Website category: university
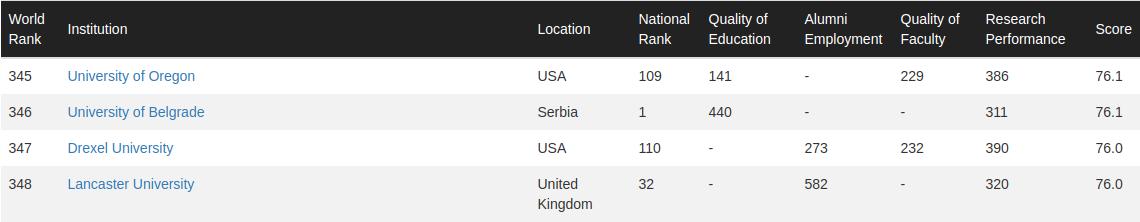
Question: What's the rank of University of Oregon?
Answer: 345

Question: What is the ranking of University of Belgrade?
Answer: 346

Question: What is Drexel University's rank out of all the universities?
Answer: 347

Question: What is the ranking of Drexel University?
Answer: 347

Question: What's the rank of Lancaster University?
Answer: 348

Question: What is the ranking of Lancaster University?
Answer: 348

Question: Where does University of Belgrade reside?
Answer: Serbia

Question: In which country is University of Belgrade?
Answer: Serbia

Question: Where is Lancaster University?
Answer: United Kingdom

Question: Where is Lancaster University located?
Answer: United Kingdom

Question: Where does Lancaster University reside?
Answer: United Kingdom

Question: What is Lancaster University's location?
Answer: United Kingdom

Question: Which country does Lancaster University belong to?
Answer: United Kingdom

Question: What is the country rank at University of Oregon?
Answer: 109

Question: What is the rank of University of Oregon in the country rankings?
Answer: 109

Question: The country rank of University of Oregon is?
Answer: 109

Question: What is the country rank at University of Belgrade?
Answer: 1

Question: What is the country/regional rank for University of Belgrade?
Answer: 1

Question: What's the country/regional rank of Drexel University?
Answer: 110

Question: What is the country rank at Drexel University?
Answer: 110

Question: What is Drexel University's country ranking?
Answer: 110

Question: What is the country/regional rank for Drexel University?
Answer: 110

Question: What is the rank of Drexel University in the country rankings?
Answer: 110

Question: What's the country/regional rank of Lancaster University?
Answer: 32

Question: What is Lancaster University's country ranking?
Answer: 32

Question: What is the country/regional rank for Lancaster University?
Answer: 32

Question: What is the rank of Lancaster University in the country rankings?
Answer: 32

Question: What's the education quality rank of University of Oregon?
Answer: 141

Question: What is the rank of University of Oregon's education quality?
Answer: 141

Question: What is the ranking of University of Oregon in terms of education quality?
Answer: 141

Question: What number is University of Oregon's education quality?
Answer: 141

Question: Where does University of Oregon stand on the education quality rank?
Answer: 141

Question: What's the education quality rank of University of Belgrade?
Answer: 440

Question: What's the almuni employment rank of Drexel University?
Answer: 273

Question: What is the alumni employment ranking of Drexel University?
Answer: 273

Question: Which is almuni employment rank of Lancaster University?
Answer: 582

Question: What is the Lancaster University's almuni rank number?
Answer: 582

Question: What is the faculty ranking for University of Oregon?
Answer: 229

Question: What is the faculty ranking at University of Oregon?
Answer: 229

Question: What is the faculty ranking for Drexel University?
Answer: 232

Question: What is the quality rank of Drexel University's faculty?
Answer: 232

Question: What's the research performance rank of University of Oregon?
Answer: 386

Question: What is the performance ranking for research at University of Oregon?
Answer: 386

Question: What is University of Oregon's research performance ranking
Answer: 386

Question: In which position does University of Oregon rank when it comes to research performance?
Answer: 386

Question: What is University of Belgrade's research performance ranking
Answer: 311

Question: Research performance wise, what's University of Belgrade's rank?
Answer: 311

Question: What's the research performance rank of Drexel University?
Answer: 390

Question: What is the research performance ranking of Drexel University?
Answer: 390

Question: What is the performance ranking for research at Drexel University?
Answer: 390

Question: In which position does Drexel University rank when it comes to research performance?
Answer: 390

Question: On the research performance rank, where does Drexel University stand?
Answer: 390

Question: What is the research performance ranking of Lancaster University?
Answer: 320

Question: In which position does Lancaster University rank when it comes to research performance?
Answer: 320

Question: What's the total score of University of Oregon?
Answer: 76.1

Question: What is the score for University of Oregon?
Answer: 76.1

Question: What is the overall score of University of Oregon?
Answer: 76.1

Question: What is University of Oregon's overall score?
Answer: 76.1

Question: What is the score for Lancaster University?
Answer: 76.0

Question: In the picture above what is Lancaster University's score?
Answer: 76.0

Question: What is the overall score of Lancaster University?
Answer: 76.0

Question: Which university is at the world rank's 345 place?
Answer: University of Oregon

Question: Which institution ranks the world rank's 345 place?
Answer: University of Oregon

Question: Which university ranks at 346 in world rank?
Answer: University of Belgrade